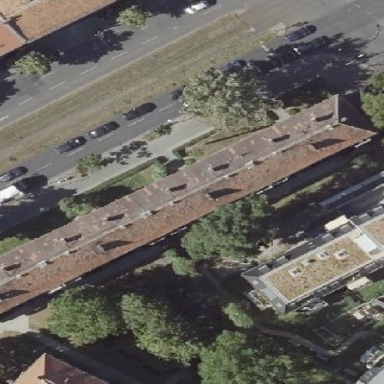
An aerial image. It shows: Hipped-roof building with apartments.